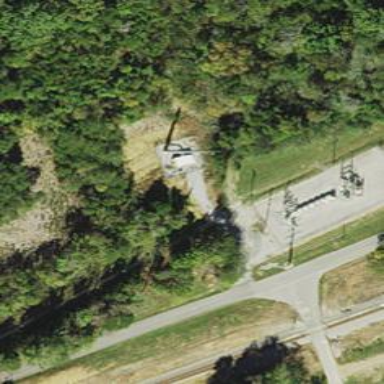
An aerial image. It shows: Minor distribution substation.